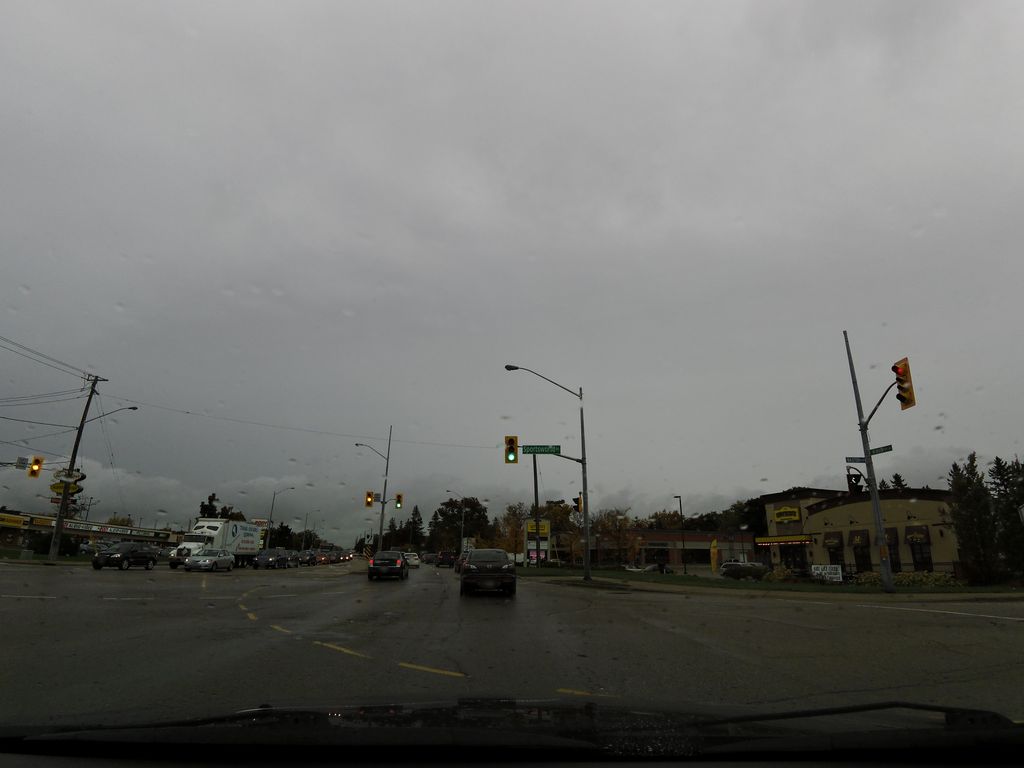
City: kitchener-waterloo